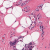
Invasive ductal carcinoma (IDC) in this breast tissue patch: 0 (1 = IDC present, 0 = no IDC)